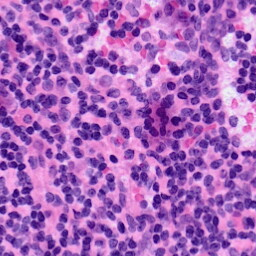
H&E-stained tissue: LymphNode